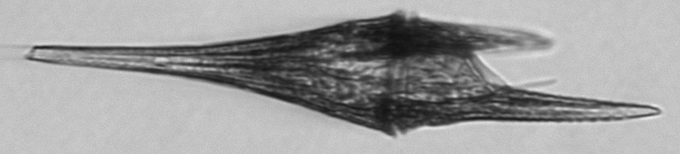
Label: Tripos_furca